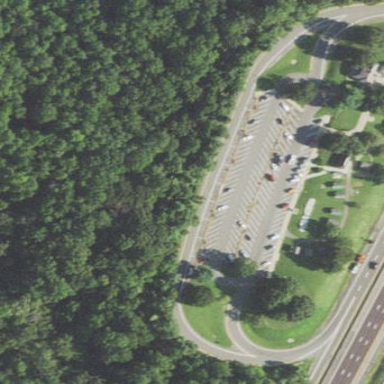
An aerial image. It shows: Rest area along the road.